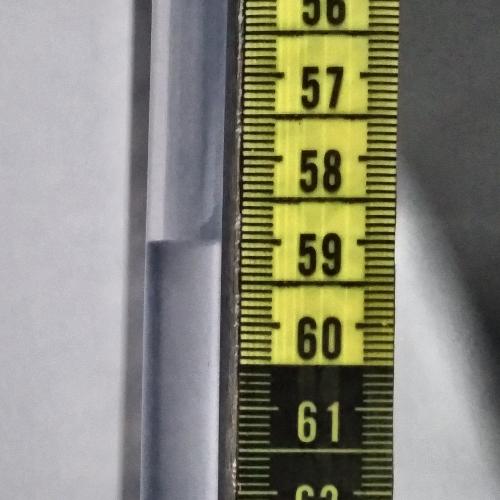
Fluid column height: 59.0 cm